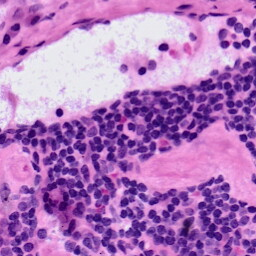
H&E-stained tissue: LymphNode